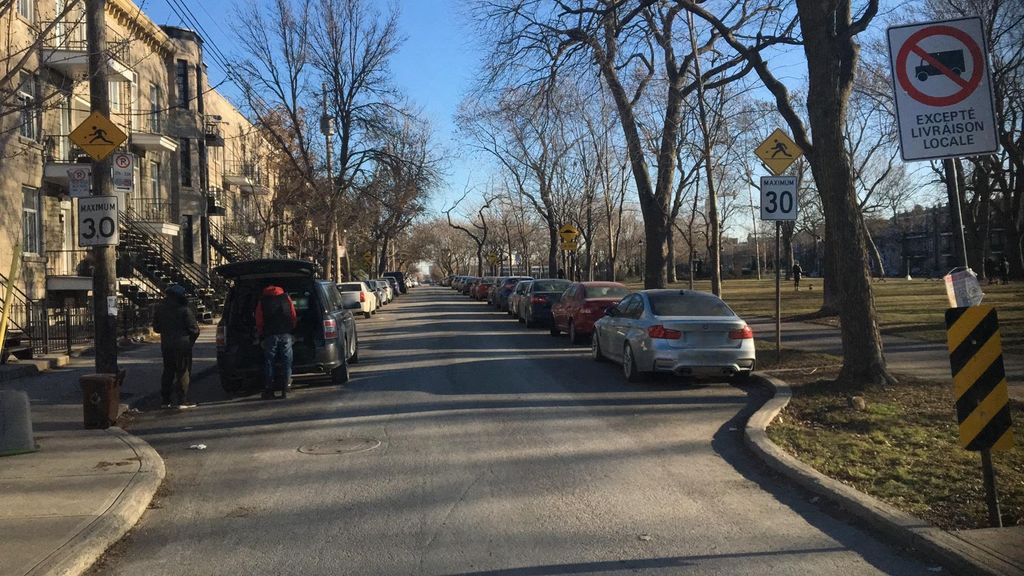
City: montreal